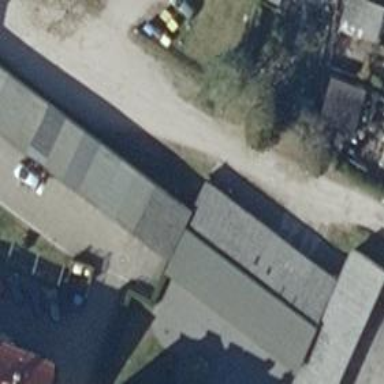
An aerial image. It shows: Group of garages.